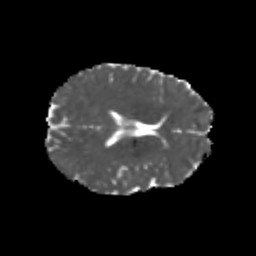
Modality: MD
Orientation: axial
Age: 20
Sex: female
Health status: healthy
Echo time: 0.074 s